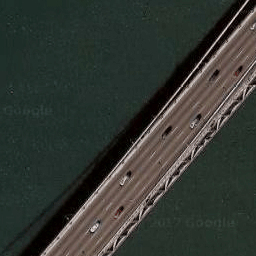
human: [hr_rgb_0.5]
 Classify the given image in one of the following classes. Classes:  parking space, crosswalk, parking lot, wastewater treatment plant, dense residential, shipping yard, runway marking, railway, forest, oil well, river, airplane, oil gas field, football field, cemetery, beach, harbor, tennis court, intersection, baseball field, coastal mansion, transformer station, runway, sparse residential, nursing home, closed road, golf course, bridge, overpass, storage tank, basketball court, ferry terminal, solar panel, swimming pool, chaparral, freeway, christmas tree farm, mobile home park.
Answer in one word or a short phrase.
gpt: bridge